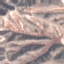
Land use / land cover: HerbaceousVegetation